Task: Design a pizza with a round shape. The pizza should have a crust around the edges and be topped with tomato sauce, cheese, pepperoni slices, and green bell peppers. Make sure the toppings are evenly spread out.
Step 153:
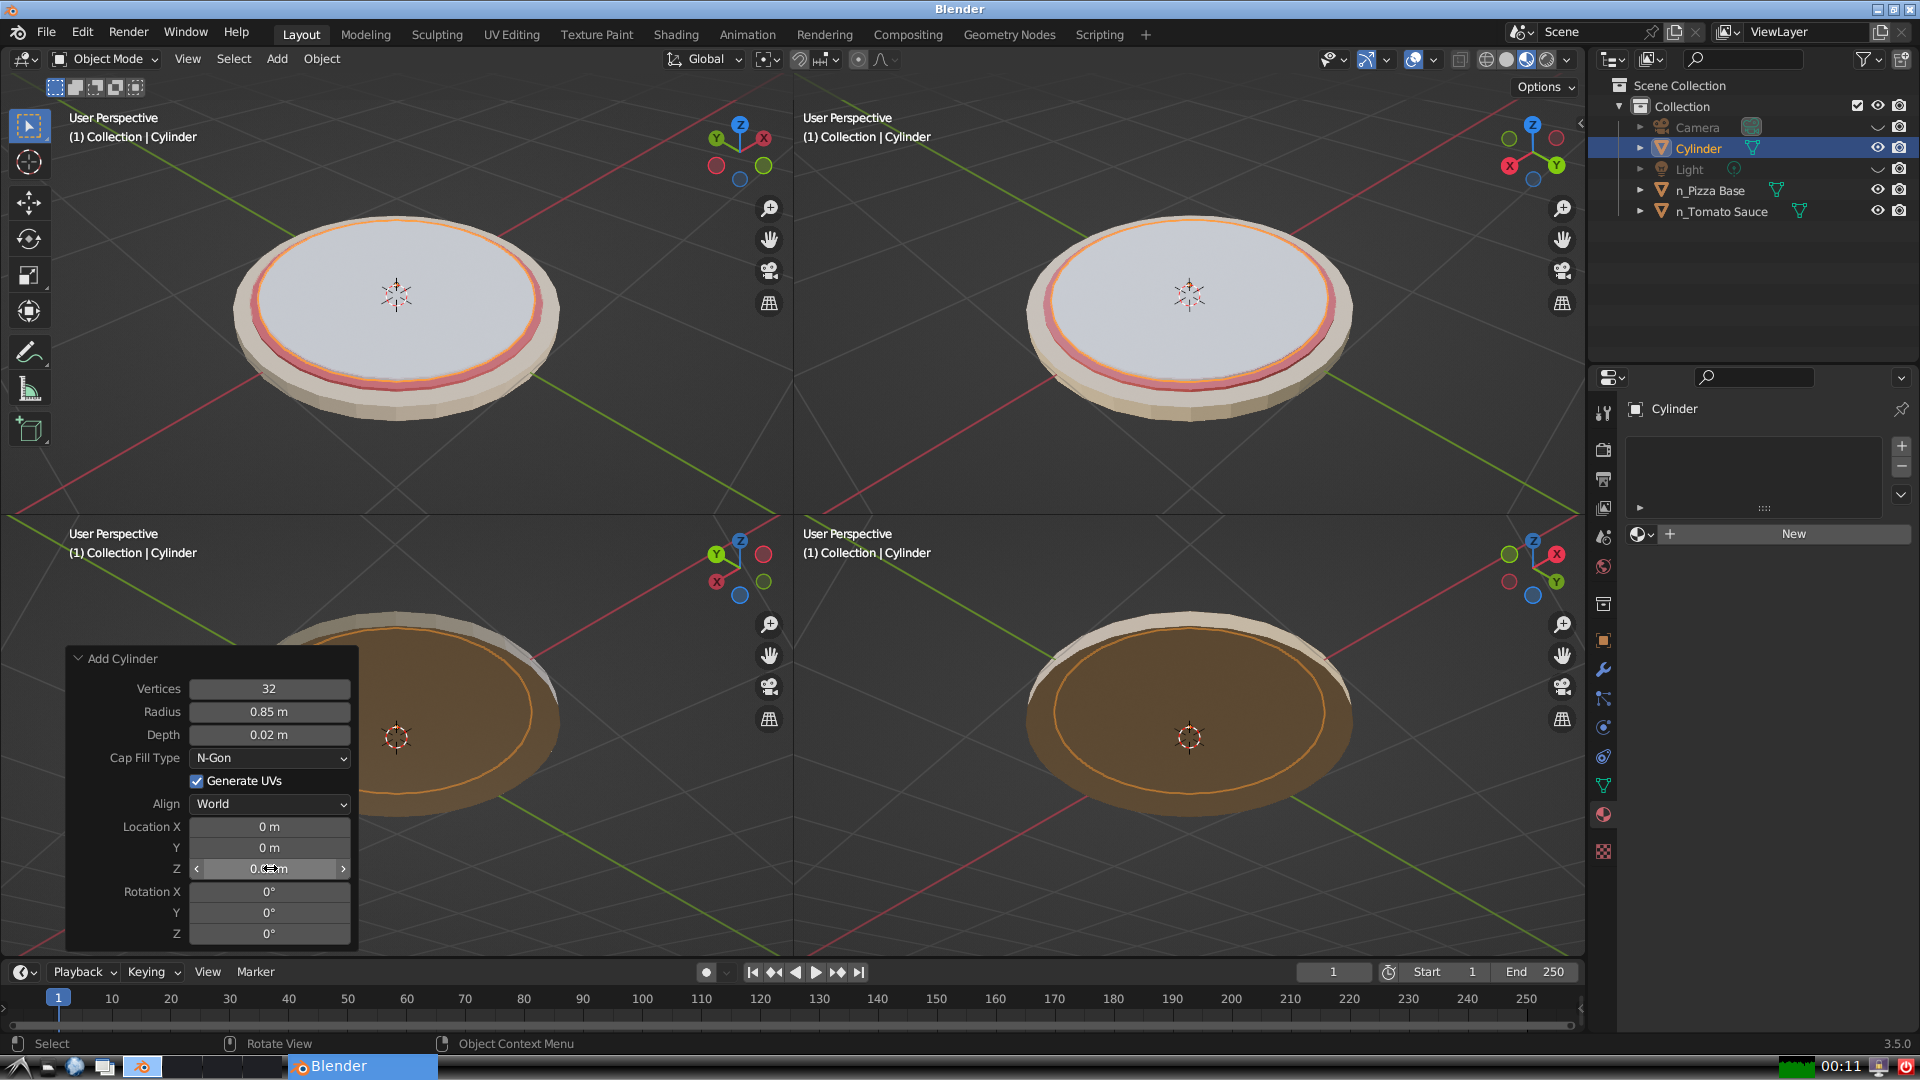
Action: {"mouse_move": [960, 540]}